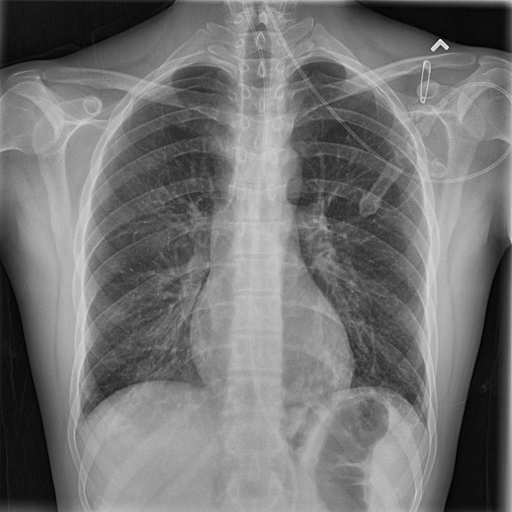
Finding: NORMAL